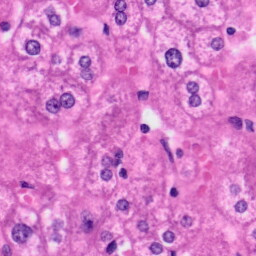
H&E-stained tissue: Liver